Question: I'm using Rails-Admin for the dashboard of Rails app. But on dashboard, the icons are all same - white square.
Screenshot for Broken Icons:

Here is the gemfile
'''
source 'http://rubygems.org'
gem 'rails', '4.1.1'
gem 'slim-rails', '~> 2.1.0'
gem 'devise', '~> 3.2.4'
gem 'devise-i18n'
gem 'configatron', '2.13.0'
gem 'navigation_link_to', '0.0.2'
gem 'cyrax', '0.7.4'
gem 'dotenv-rails'
gem 'simple_form', '3.0.2'
# emails styles
gem 'roadie', '2.4.3'
# assets
gem 'sass-rails', '~> 4.0.3'
gem 'uglifier', '~> 2.5.0'
gem 'coffee-rails', '~> 4.0.1'
gem 'therubyracer', platforms: :ruby, require: 'v8'
gem 'droidcss'
gem 'jquery-rails'
gem 'bootstrap-sass'
# unicorn
gem 'unicorn'
gem 'jbuilder'
# mongo
gem 'mongoid', '~> 4.0.0'
gem 'mongoid-grid_fs'
gem 'fog', '~> 1.27', require: 'fog/aws/storage'
gem 'carrierwave-mongoid', require: 'carrierwave/mongoid'
gem 'mongoid-geospatial'
# gem 'rmagick', require: false
gem 'mini_magick'
gem 'carrierwave-video'
gem 'public_activity'
gem 'mongoid_slug'
gem 'mongoid_search'
gem 'mongoid_paranoia', github: 'simi/mongoid_paranoia'
# aerospike
gem 'aerospike'
# documentation
gem 'apipie-rails', github: 'Apipie/apipie-rails'
gem 'maruku'
# other gems
gem 'inherited_resources'
gem 'rails_admin', github: 'sferik/rails_admin'
gem 'enumerize'
gem 'sidekiq'
gem 'pundit'
# ios gem
gem 'houston'
gem 'whenever'
# gem 'quartz', github: 'jeizsm/quartz'
gem 'twilio-ruby'
# mixpanel
gem 'mixpanel-ruby'
group :development do
gem 'capistrano', '2.15.5', require: false
gem 'capistrano-sidekiq', github: 'seuros/capistrano-sidekiq'
gem 'letter_opener'
gem 'quiet_assets', '1.0.2'
gem 'thin', '1.6.2'
gem 'guard-rubocop'
end
group :test do
gem 'spring-commands-rspec'
gem 'database_cleaner', '1.2.0'
gem 'factory_girl_rails', '4.4.1'
gem 'capybara', '2.3.0'
gem 'email_spec', '1.5.0'
gem 'turnip', '1.2.1'
end
group :test, :development do
gem 'mocha', '1.0.0', require: 'mocha/api'
gem 'spring'
gem 'rspec-rails', '~> 3.0.0'
gem 'guard-rspec', require: false
gem 'shoulda', '3.5.0'
gem 'byebug'
gem 'pry-byebug'
gem 'pry-rails'
end
'''
Is there any mistake while using the rails admin or other gems?
Any suggestion would be helpful!
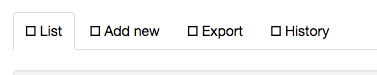
Answer: I think you need to use 'font-awesome' gem. I had the same issue before.
Rails admin uses an old version of fontawesome. Download the zip file here: <URL>
Then put the following files into the '/public/assets' directory of your rails project, from the '/font' directory in the zip file:
'''
fontawesome-webfont.eot
fontawesome-webfont.svg
fontawesome-webfont.ttf
fontawesome-webfont.woff
FontAwesome.otf
'''